В 1917 году Т. Д. Стюарт и Р. Ч. Толмен обнаружили, что если вращать в осевом направлении с постоянным угловым ускорением цилиндр с намотанной на него катушкой, то по этой катушке будет течь ток.  Рассмотрим большое количество тонких металлических колец, каждое радиуса $r$ и сопротивления $R$. Кольца равномерно приклеены к длинному стеклянному цилиндру в количестве $n$ на единицу длины. Плоскость каждого кольца перпендикулярна оси симметрии цилиндра. В какой-то момент цилиндр начинает вращаться вокруг своей оси с угловым ускорением $\alpha$. Через какое-то время, в центре цилиндра устанавливается постоянное магнитное поле $B$.
Выразите это величину этого поля $B$ через данные в условии величины, а также через заряд $e$ и массу $m$ электрона.
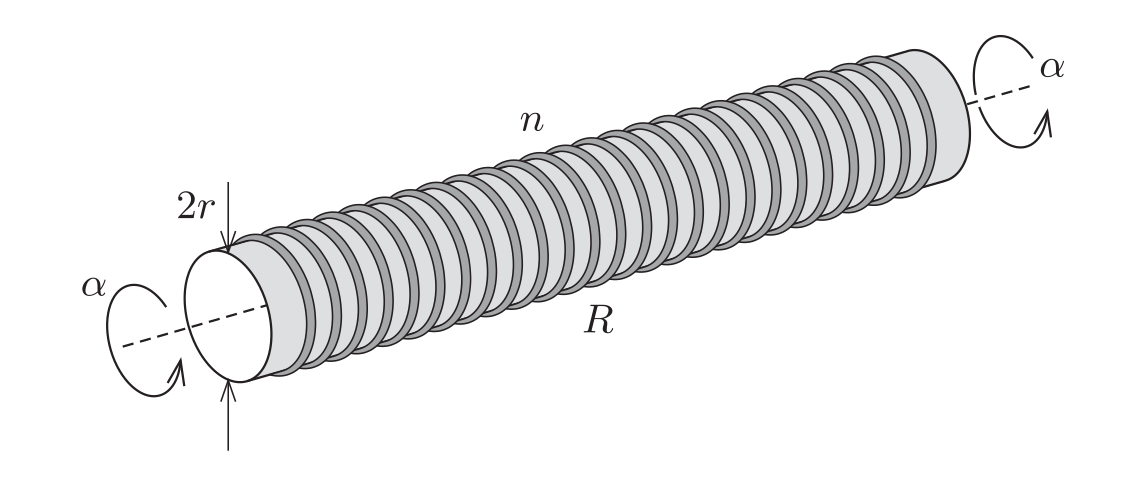
Ответ: $B = \frac{2\pi\mu_0nmr^2\alpha}{eR}$
Темы:
T, ★, Электромагнетизм, Магнитостатика, Расчет полей, 200 задач, Катушка